Interaction volume radius: 5 \u00c5
Interaction volume height: 40 \u00c5
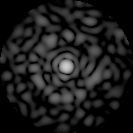
Disorder parameter: 0.8534